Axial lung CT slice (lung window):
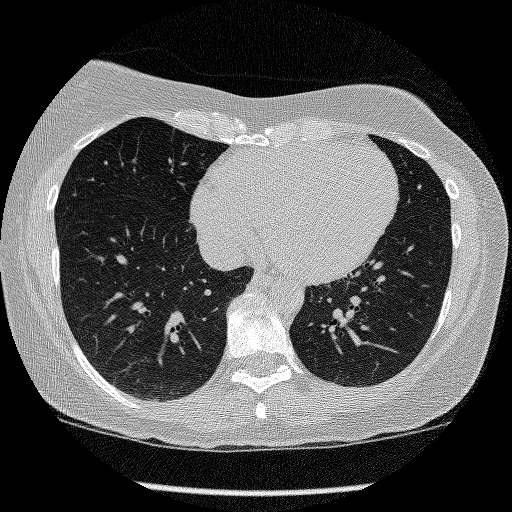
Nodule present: no